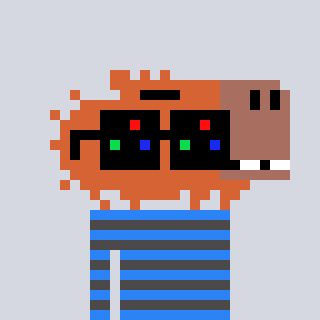
a pixel art character with square black sunglasses, a capybara-shaped head and a grayscale-colored body on a cool background